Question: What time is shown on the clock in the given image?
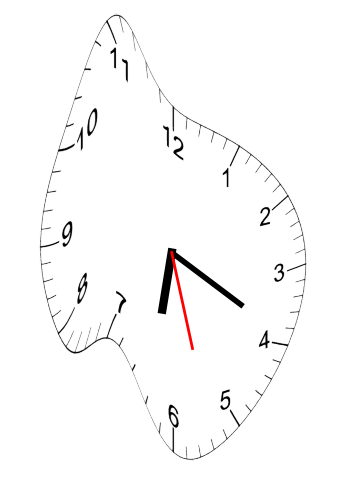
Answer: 06:19:27